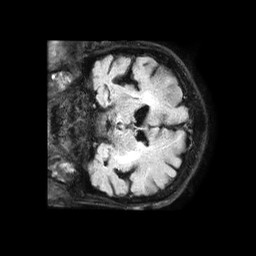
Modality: FLAIR
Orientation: coronal
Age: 73
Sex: male
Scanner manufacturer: philips
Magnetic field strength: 1.5 T
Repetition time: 6 s
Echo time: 0.1015 s